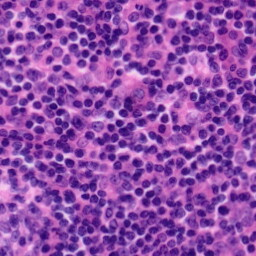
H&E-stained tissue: Tonsil